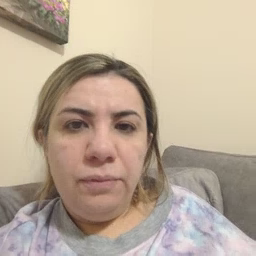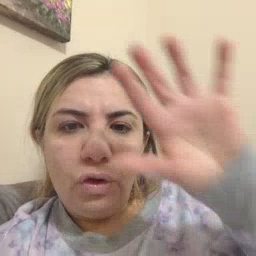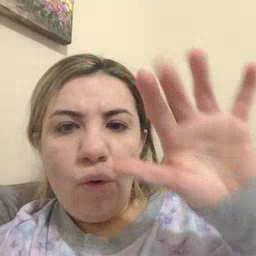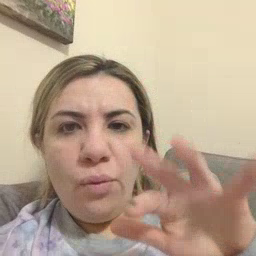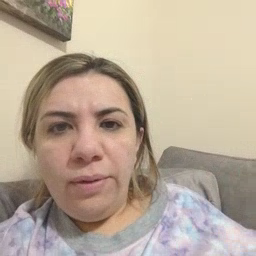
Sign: snow